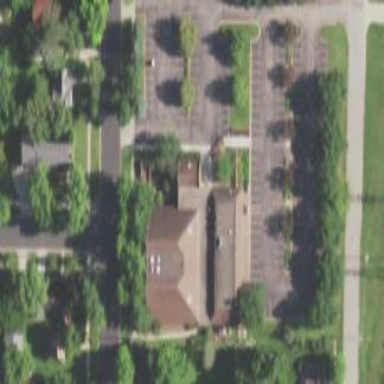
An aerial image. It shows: Building that is place of worship.